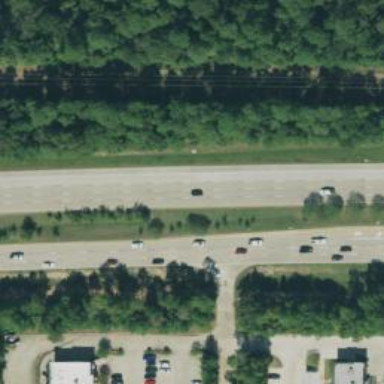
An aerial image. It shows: Primary highway.